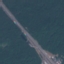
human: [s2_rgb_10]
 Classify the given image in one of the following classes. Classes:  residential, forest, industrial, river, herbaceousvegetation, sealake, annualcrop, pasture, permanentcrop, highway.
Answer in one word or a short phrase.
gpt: Highway